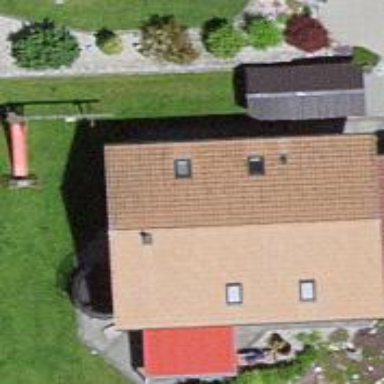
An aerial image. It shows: Residential building.